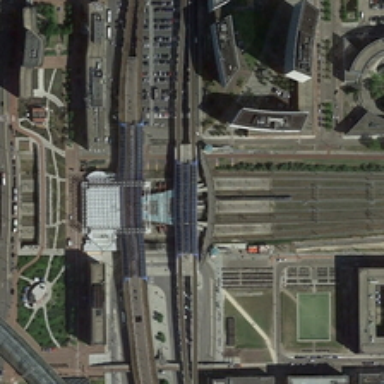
There is a railway station with railways of two vertical directions and a square .